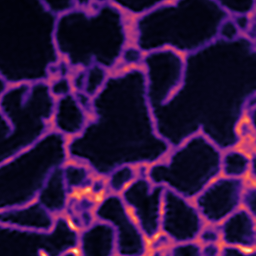
Label: Super-resolution ER image